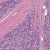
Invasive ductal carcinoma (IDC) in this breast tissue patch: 1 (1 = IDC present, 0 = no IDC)